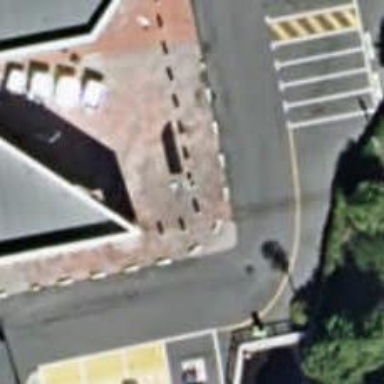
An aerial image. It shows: Sidewalk.